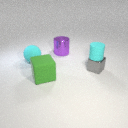
large purple metal cylinder to the right of large green rubber cube